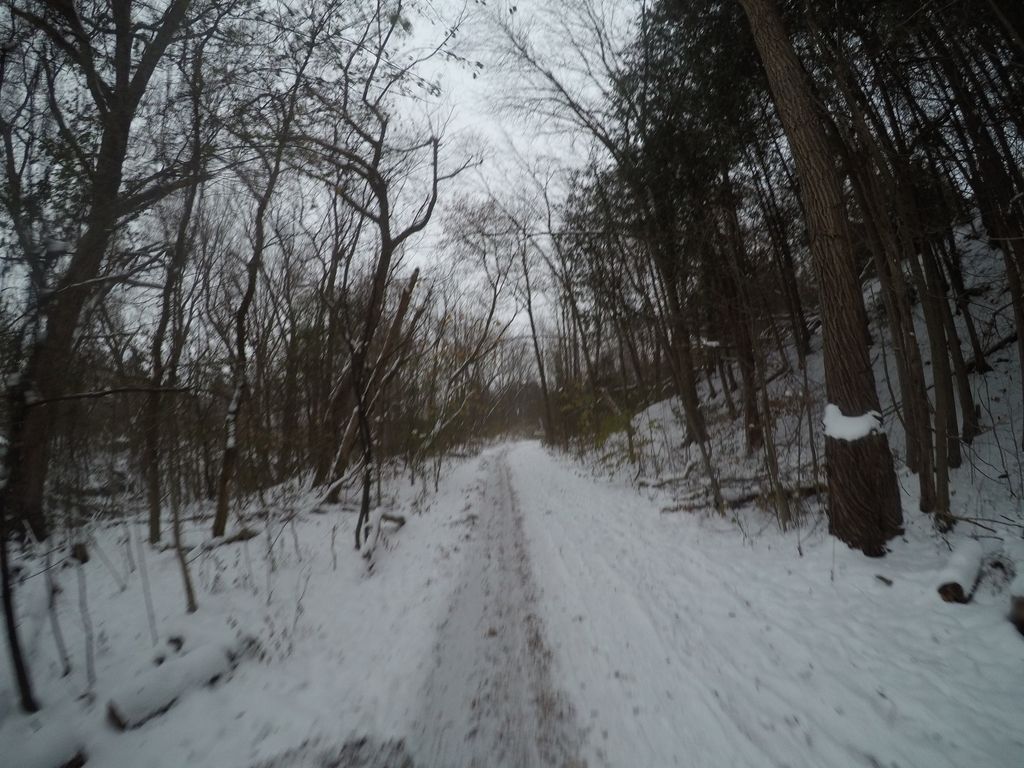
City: kitchener-waterloo